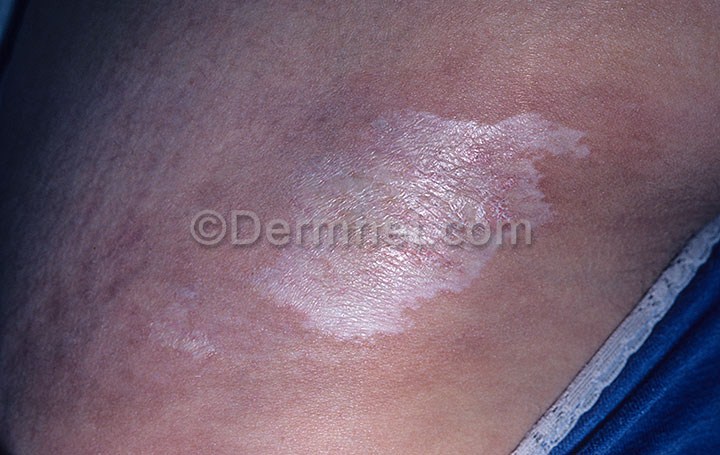
Disease: Psoriasis pictures Lichen Planus and related diseases